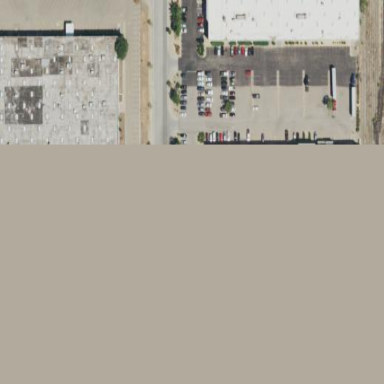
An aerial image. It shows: Warehouse building.